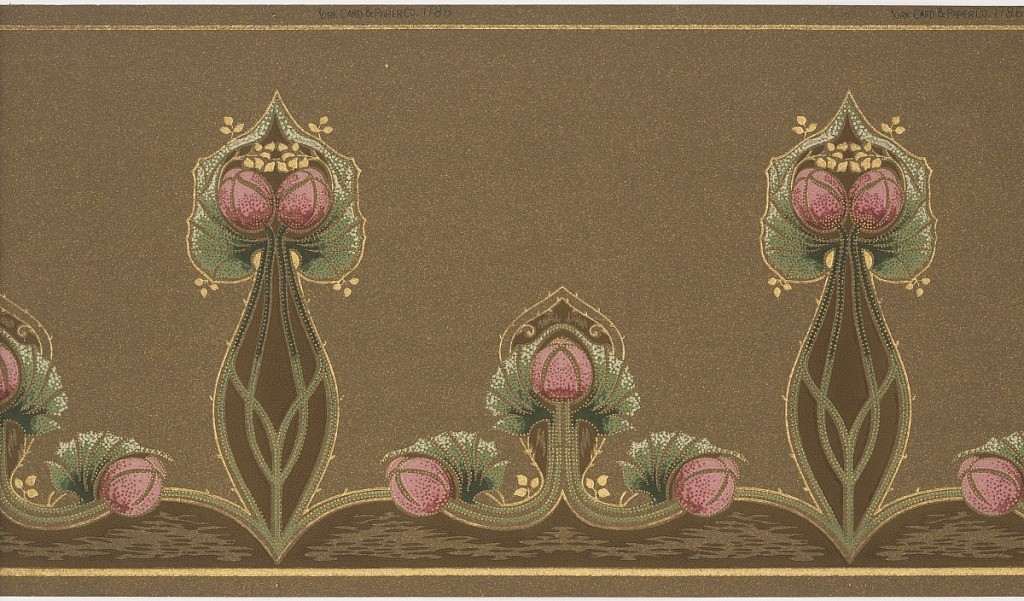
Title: Frieze
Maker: York Card & Paper Co., 1891
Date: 1905–1915
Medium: Machine-printed paper
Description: Large-scale stylized floral motif, alternating with three smaller flower buds. There is a scalloped band along the bottom edge. Printed in red, white, green yellow and brown on brown oatmeal paper.